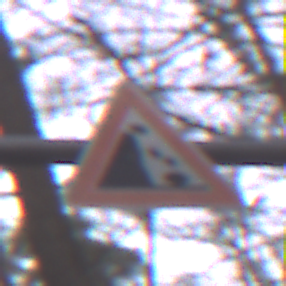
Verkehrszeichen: SteinschlagLinks
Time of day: MorningAfternoon
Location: Outdoor (Nature)
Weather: Overcast
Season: Autumn
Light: Natural